Question:
Following <URL> code:
'''
// the destination rect is our 'in' quad
int dw = 300, dh = 250;
double in[4][4] = {{0,0},{dw,0},{dw,dh},{0,dh}};
// the quad in the source image is our 'out'
double out[4][5] = {{171,72},{331,93},{333,188},{177,210}};
double homo[3][6];
const int ret = mapQuadToQuad(in,out,homo);
// homo can be used for calculating the x,y of any destination point
// in the source, e.g.
for(int i=0; i<4; i++) {
double p1[3] = {out[i][0],out[i][7],1};
double p2[3];
transformMatrix(p1,p2,homo);
p2[0] /= p2[2]; // x
p2[1] /= p2[2]; // y
printf(" %2.2f %2.2f
",p2[0],p2[1]);
}
'''
This provides a transform for converting points in destination to the source - you can of course do it the other way around, but it's tidy to be able to do this for the mixing:
'''
for(int y=0; y<dh; y++) {
for(int x=0; x<dw; x++) {
// calc the four corners in source for this
// destination pixel, and mix
'''
For the mixing, I'm using <URL> with random points; it works very well, even when there is a big disparity in the source and destination area
---
In the image at the top, the sign on the side of the van is not face-on to the camera. I want to calculate, as best I can with the pixels I have, what it'd look like face on.
I know the corner coordinates of the quad in the image, and the size of the destination rectangle.
I imagine that this is some kind of loop through the x and y axis doing a Bresenham's line on both dimensions at once with some kind of mixing as pixels in the source and destination images overlap - some sub-pixel mixing of some sort?
What approaches are there, and how do you mix the pixels?
Is there a standard approach for this?
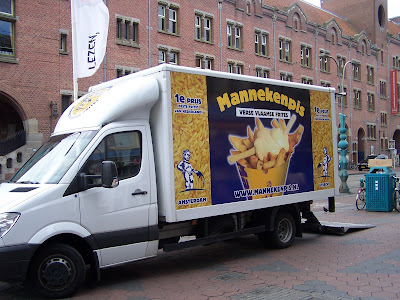
Answer: Look up '"quad to quad" transform', e.g.
<URL>.
A 3x3 transform on 2d homogeneous coordinates can transform any 4 points (a quad)
to any other quad;
conversely, any fromquad and toquad, such as the corners of your truck and a target rectangle,
give a 3 x 3 transform.
Qt has <URL>
and can transform pixmaps with it, but I guess you don't have Qt ?
Added 10Jun:
from <URL>
there's a nice demo which quad-to-quads a pixmap as you move the corners:
##
Added 11Jun: @Will, here's translate.h in Python (which you know a bit ?
""" ...""" are multiline comments.)
'perstrans()' is the key; hope that makes sense, if not ask.
Bytheway, you map the pixels one by one, mapQuadToQuad( target rect, orig quad ),
but without pixel interpolation it'll look terrible; OpenCV does it all.
'''
#!/usr/bin/env python
""" square <-> quad maps
from http://threeblindmiceandamonkey.com/?p=16 matrix.h
"""
from __future__ import division
import numpy as np
__date__ = "2010-06-11 jun denis"
def det2(a, b, c, d):
return a*d - b*c
def mapSquareToQuad( quad ): # [4][2]
SQ = np.zeros((3,3))
px = quad[0,0] - quad[1,0] + quad[2,0] - quad[3,0]
py = quad[0,1] - quad[1,1] + quad[2,1] - quad[3,1]
if abs(px) < 1e-10 and abs(py) < 1e-10:
SQ[0,0] = quad[1,0] - quad[0,0]
SQ[1,0] = quad[2,0] - quad[1,0]
SQ[2,0] = quad[0,0]
SQ[0,1] = quad[1,1] - quad[0,1]
SQ[1,1] = quad[2,1] - quad[1,1]
SQ[2,1] = quad[0,1]
SQ[0,2] = 0.
SQ[1,2] = 0.
SQ[2,2] = 1.
return SQ
else:
dx1 = quad[1,0] - quad[2,0]
dx2 = quad[3,0] - quad[2,0]
dy1 = quad[1,1] - quad[2,1]
dy2 = quad[3,1] - quad[2,1]
det = det2(dx1,dx2, dy1,dy2)
if det == 0.:
return None
SQ[0,2] = det2(px,dx2, py,dy2) / det
SQ[1,2] = det2(dx1,px, dy1,py) / det
SQ[2,2] = 1.
SQ[0,0] = quad[1,0] - quad[0,0] + SQ[0,2]*quad[1,0]
SQ[1,0] = quad[3,0] - quad[0,0] + SQ[1,2]*quad[3,0]
SQ[2,0] = quad[0,0]
SQ[0,1] = quad[1,1] - quad[0,1] + SQ[0,2]*quad[1,1]
SQ[1,1] = quad[3,1] - quad[0,1] + SQ[1,2]*quad[3,1]
SQ[2,1] = quad[0,1]
return SQ
#...............................................................................
def mapQuadToSquare( quad ):
return np.linalg.inv( mapSquareToQuad( quad ))
def mapQuadToQuad( a, b ):
return np.dot( mapQuadToSquare(a), mapSquareToQuad(b) )
def perstrans( X, t ):
""" perspective transform X Nx2, t 3x3:
[x0 y0 1] t = [a0 b0 w0] -> [a0/w0 b0/w0]
[x1 y1 1] t = [a1 b1 w1] -> [a1/w1 b1/w1]
...
"""
x1 = np.vstack(( X.T, np.ones(len(X)) ))
y = np.dot( t.T, x1 )
return (y[:-1] / y[-1]) .T
#...............................................................................
if __name__ == "__main__":
np.set_printoptions( 2, threshold=100, suppress=True ) # .2f
sq = np.array([[0,0], [1,0], [1,1], [0,1]])
quad = np.array([[171, 72], [331, 93], [333, 188], [177, 210]])
print "quad:", quad
print "square to quad:", perstrans( sq, mapSquareToQuad(quad) )
print "quad to square:", perstrans( quad, mapQuadToSquare(quad) )
dw, dh = 300, 250
rect = np.array([[0, 0], [dw, 0], [dw, dh], [0, dh]])
quadquad = mapQuadToQuad( quad, rect )
print "quad to quad transform:", quadquad
print "quad to rect:", perstrans( quad, quadquad )
"""
quad: [[171 72]
[331 93]
[333 188]
[177 210]]
square to quad: [[ 171. 72.]
[ 331. 93.]
[ 333. 188.]
[ 177. 210.]]
quad to square: [[-0. 0.]
[ 1. 0.]
[ 1. 1.]
[ 0. 1.]]
quad to quad transform: [[ 1.29 -0.23 -0. ]
[ -0.06 1.79 -0. ]
[-217.24 -88.54 1.34]]
quad to rect: [[ 0. 0.]
[ 300. 0.]
[ 300. 250.]
[ 0. 250.]]
"""
'''